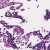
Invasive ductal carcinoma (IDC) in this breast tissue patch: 1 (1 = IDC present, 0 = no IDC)